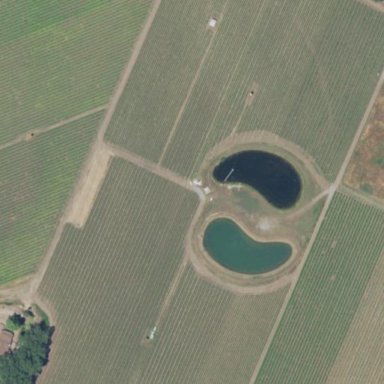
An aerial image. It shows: Vineyard with grape crops.